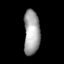
Tissue: lung
Cell type: Epithelial cells
Senescence score: 0.1109
Nuclear area (px): 700
Mean DAPI intensity: 161.851